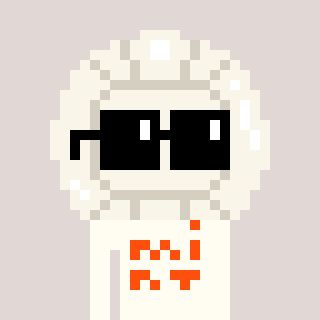
a pixel art character with square black sunglasses, a volleyball-shaped head and a grayscale-colored body on a warm background